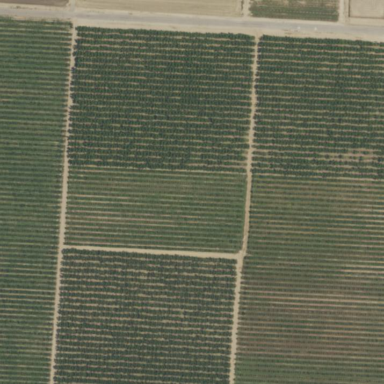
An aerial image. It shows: Orchard filled with peach trees.